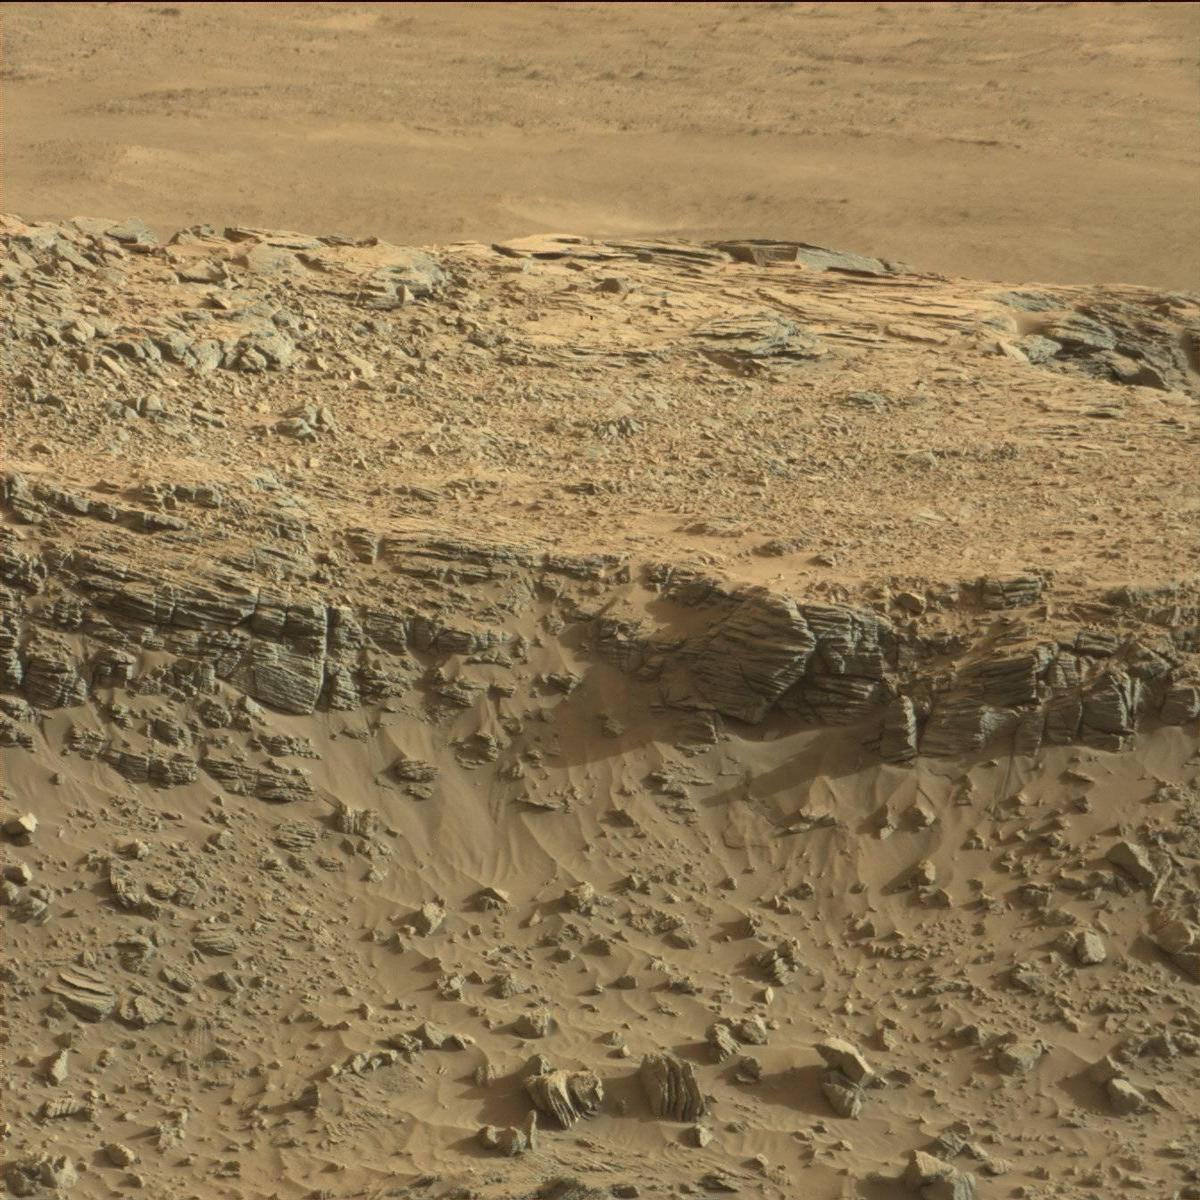
Terrain classes present: Bedrock, Rock, Sand / Soil